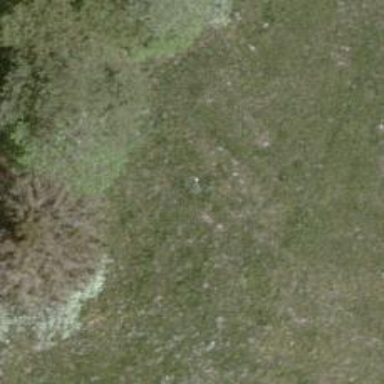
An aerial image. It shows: Forest area.